Field crop: tomato
Growth stage: 1
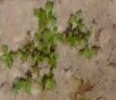
Species: portulaca